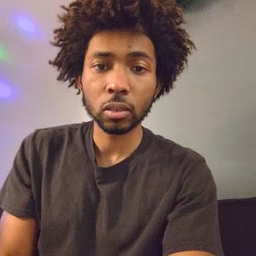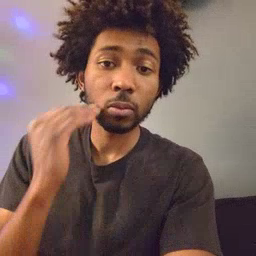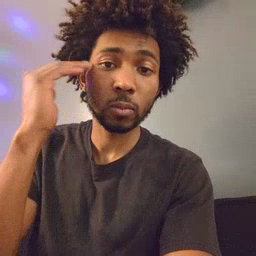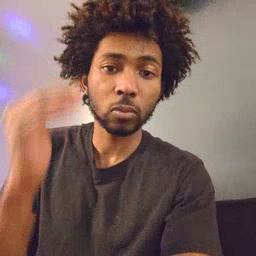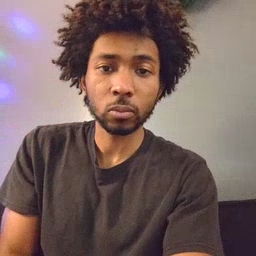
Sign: head